Interaction volume radius: 5 \u00c5
Interaction volume height: 25 \u00c5
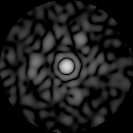
Disorder parameter: 0.8579